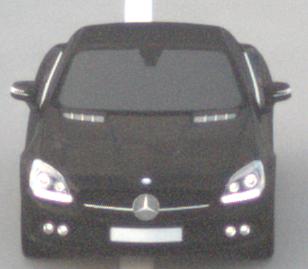
Make: Mercedes-Benz
Model: SLK 200
Detailed model: SLK-Class (172)
Model produced from: 2011/03
Model produced until: 2015/04
Doors: 2
Color: black
Road condition: dry road
Daytime: sunrise or sunset
Contrast: low contrast